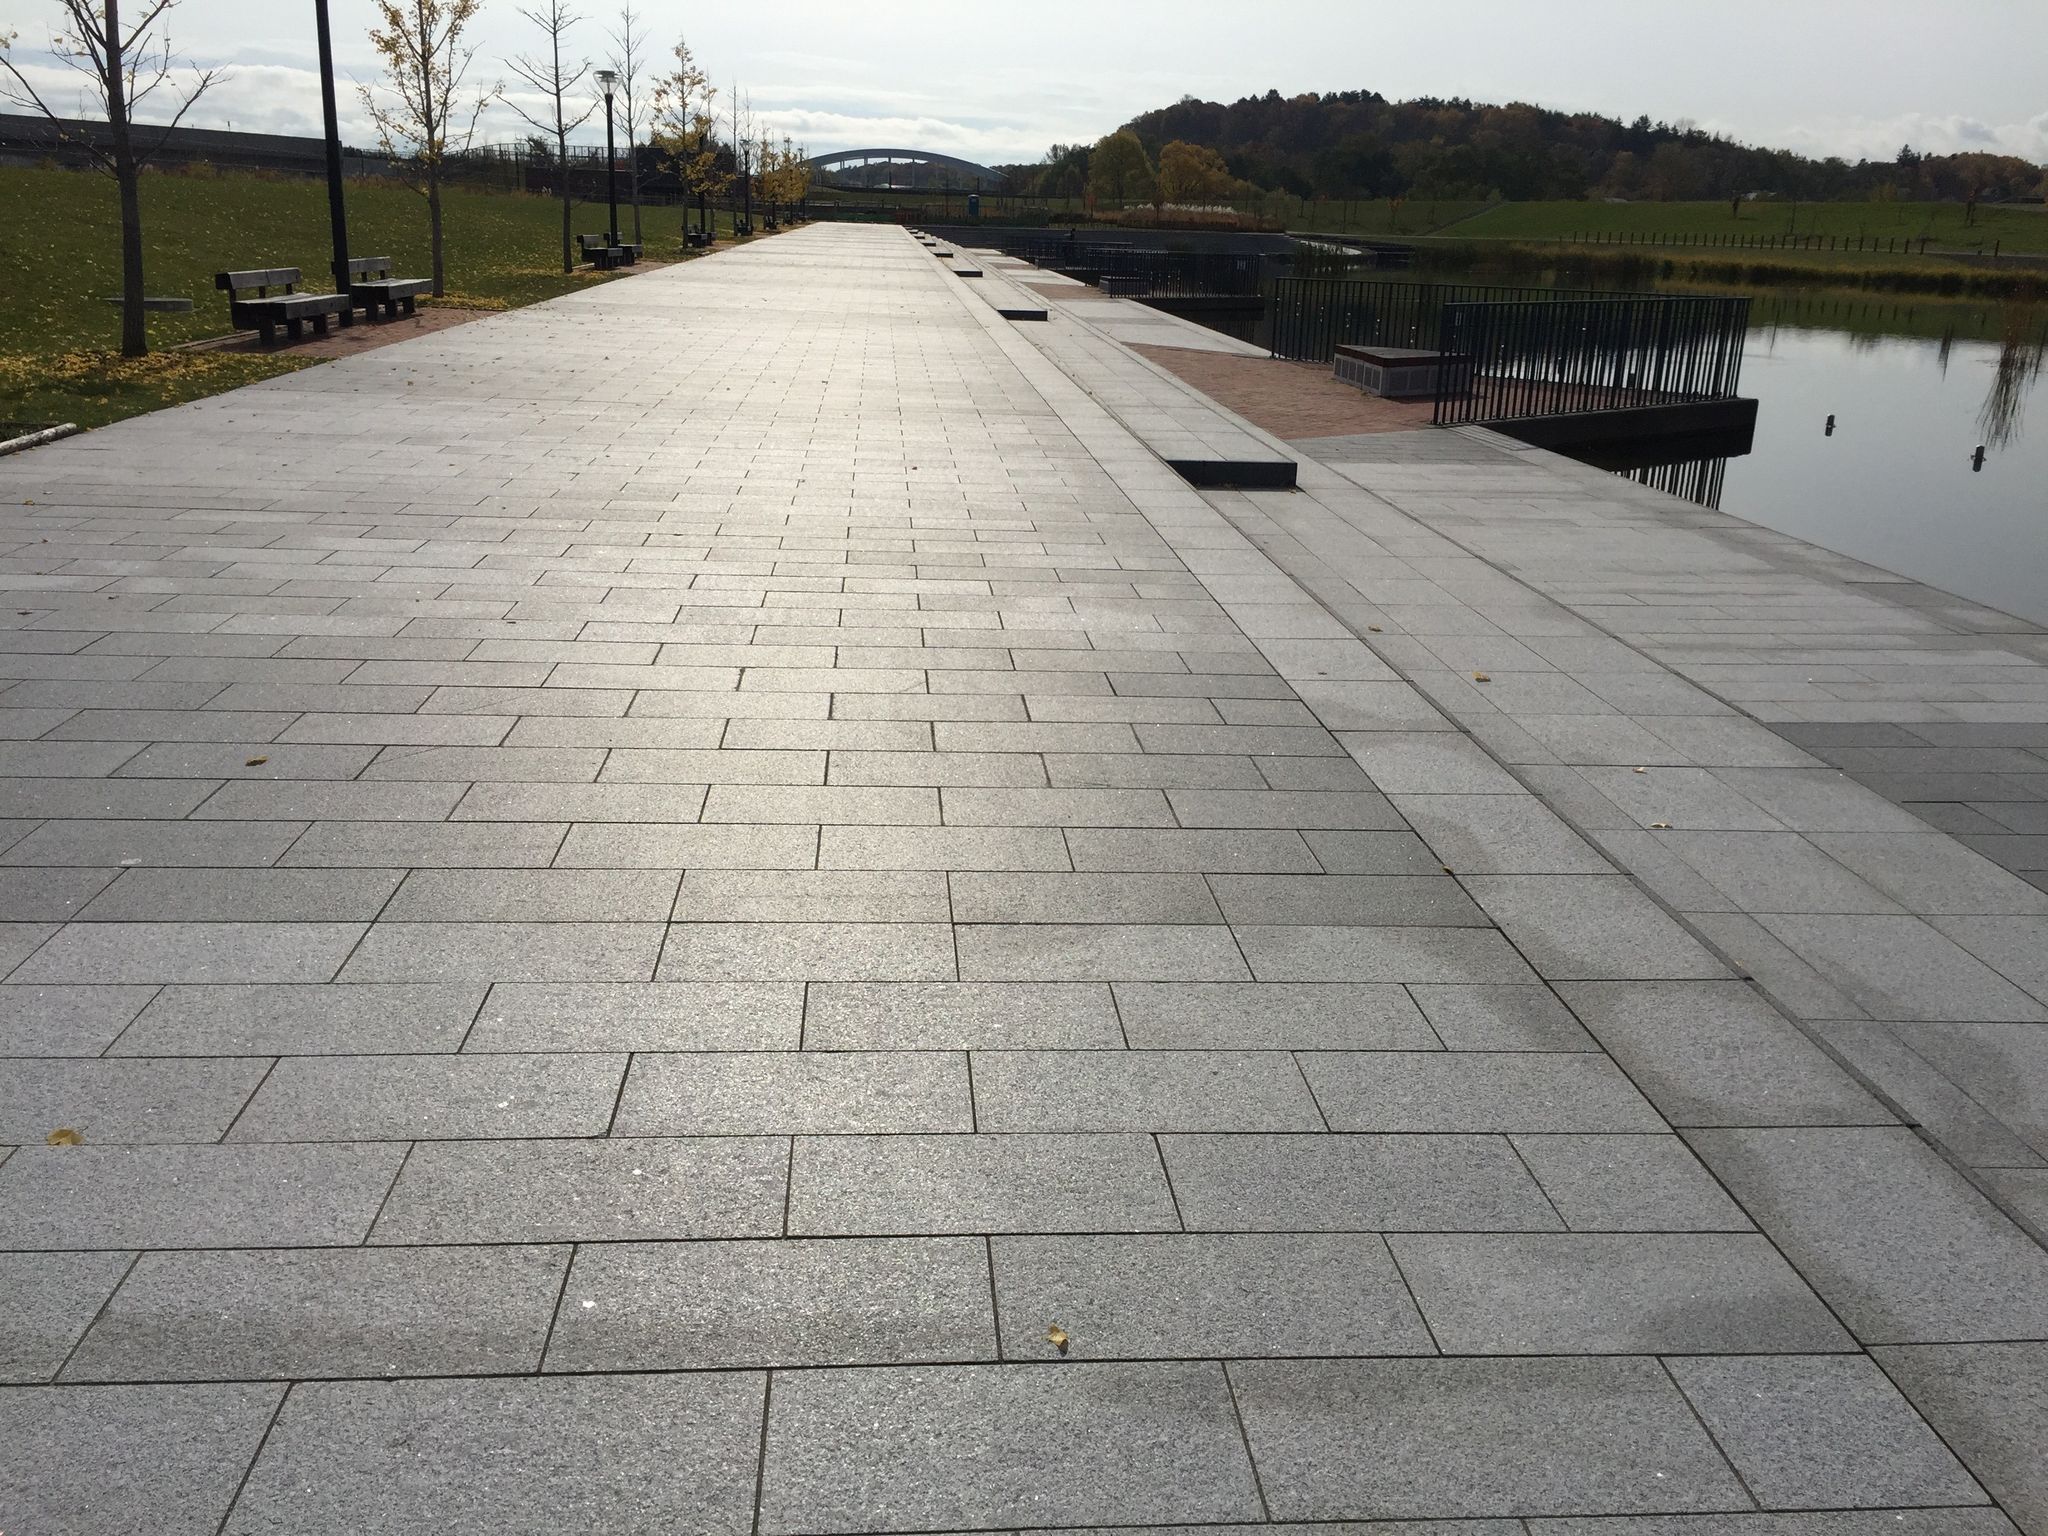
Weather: clear
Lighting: day
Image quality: good
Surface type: walking surface
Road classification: pedestrian, footway, path
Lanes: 1.0
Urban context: urban centre
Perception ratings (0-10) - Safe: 9.73, Lively: 4.59, Beautiful: 9.04, Boring: 3.95, Depressing: 3.91, Wealthy: 7.42